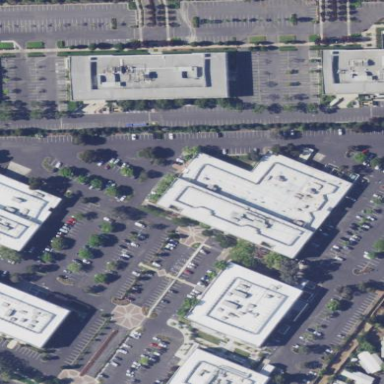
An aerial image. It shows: Commercial building.